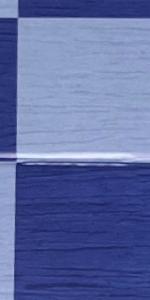
Label: Empty